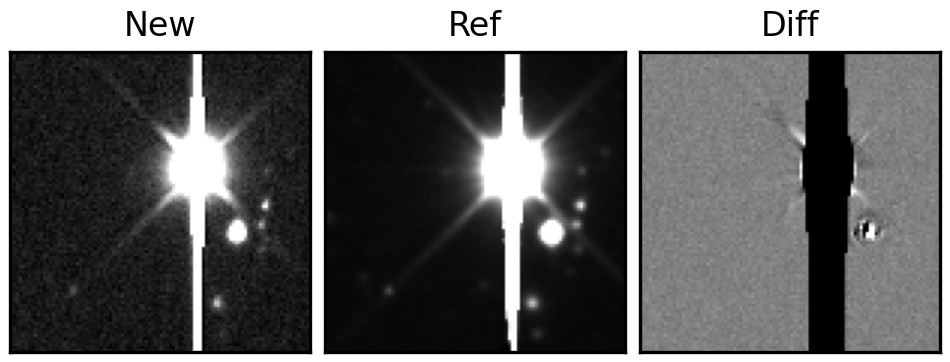
Label: bogus